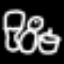
Label: square